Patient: sex M, age 77
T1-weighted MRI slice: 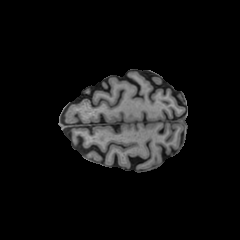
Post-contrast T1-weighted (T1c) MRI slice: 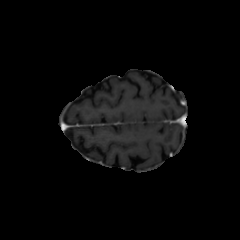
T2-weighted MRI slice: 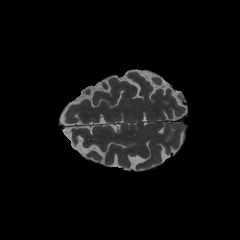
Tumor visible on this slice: no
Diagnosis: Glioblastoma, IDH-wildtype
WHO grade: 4